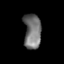
Tissue: lung
Cell type: Smooth muscle cells
Senescence score: 0.5479
Nuclear area (px): 589
Mean DAPI intensity: 115.462